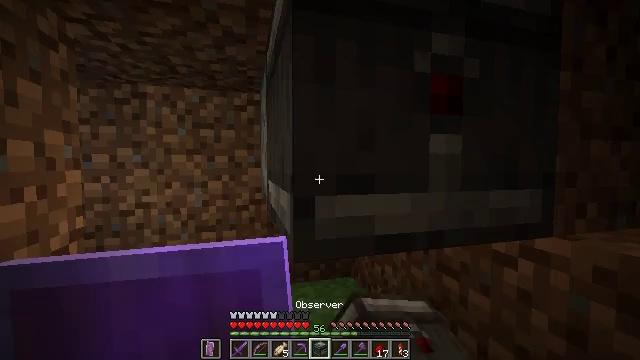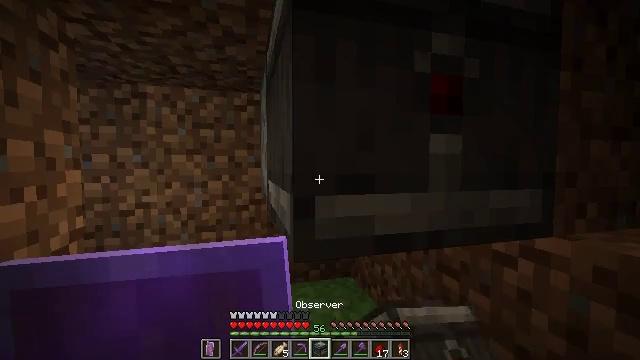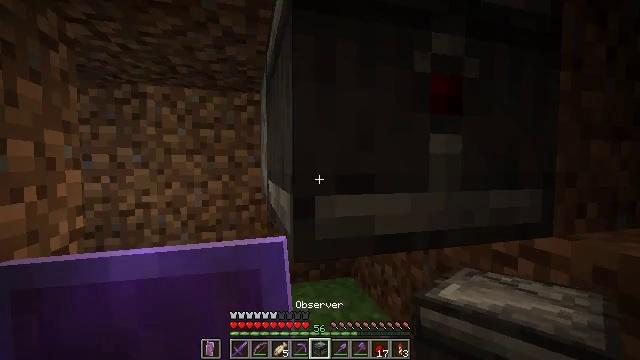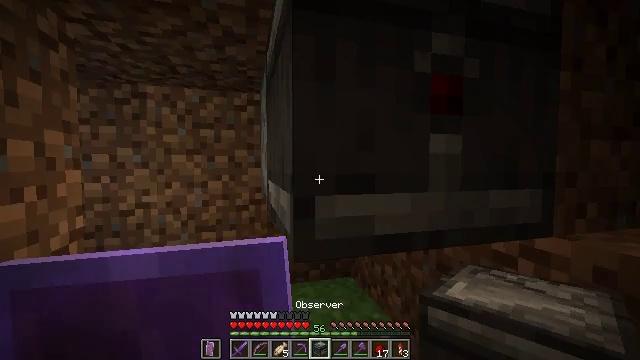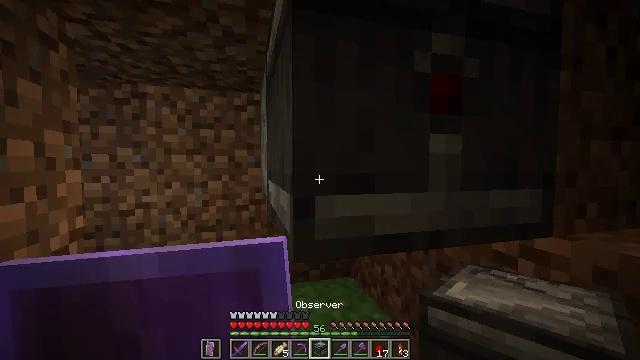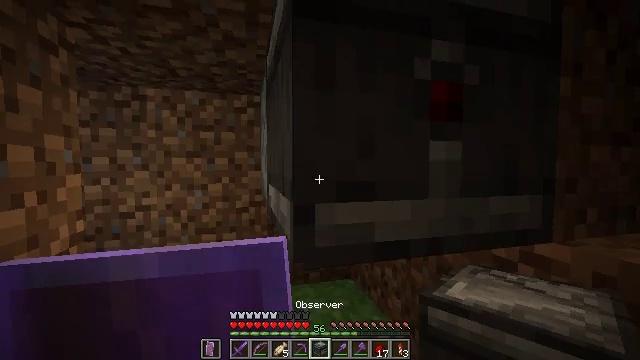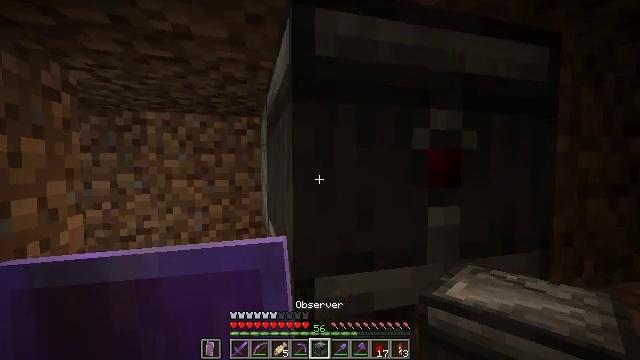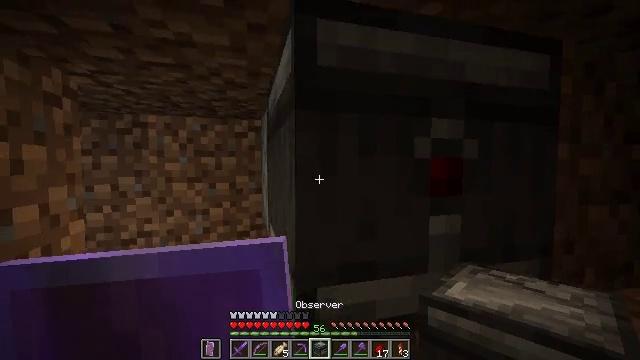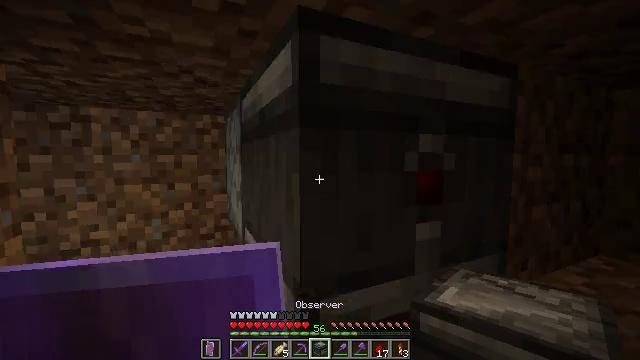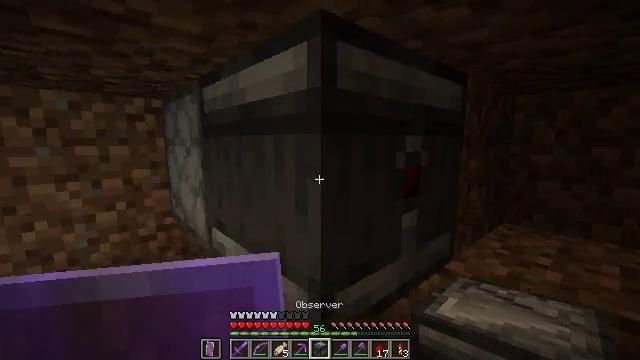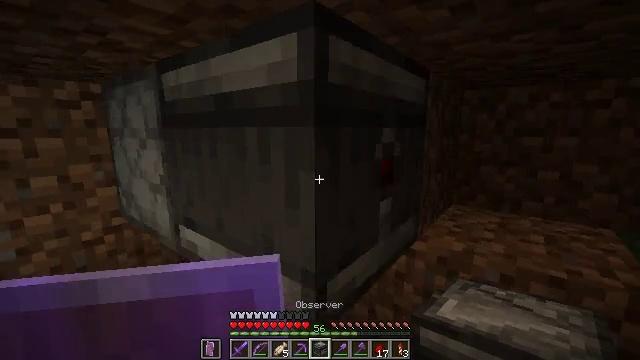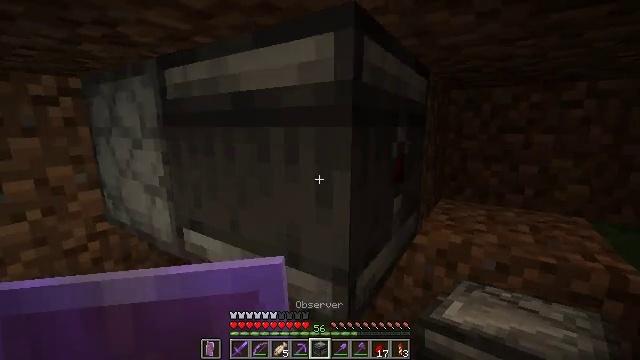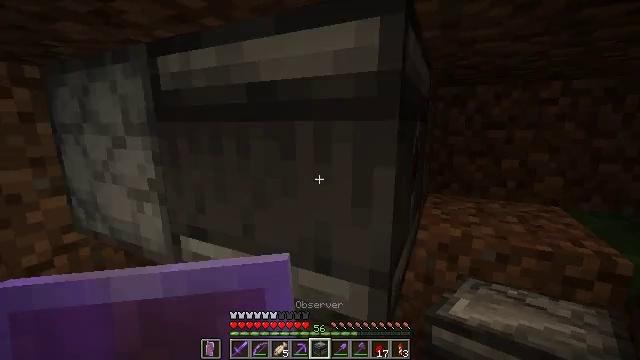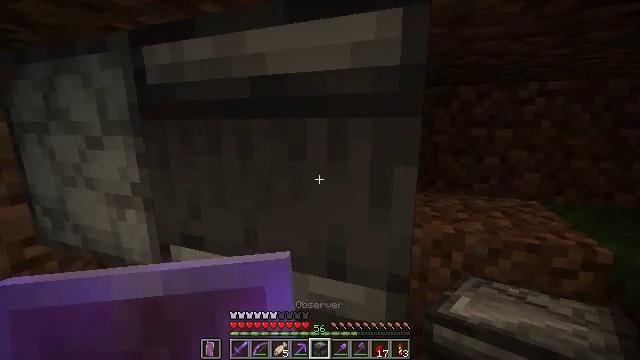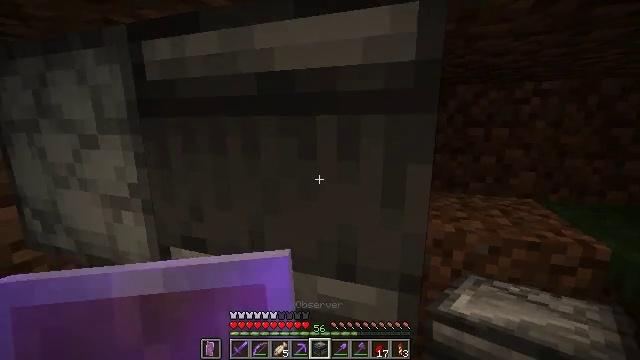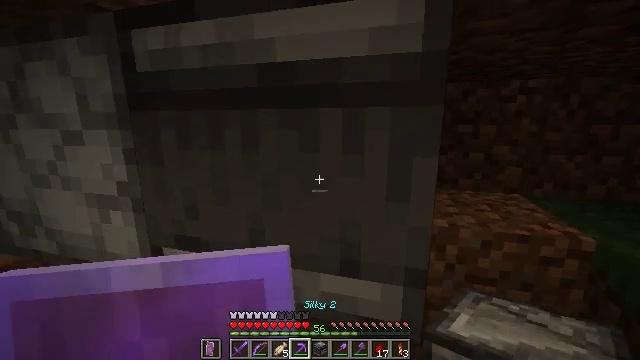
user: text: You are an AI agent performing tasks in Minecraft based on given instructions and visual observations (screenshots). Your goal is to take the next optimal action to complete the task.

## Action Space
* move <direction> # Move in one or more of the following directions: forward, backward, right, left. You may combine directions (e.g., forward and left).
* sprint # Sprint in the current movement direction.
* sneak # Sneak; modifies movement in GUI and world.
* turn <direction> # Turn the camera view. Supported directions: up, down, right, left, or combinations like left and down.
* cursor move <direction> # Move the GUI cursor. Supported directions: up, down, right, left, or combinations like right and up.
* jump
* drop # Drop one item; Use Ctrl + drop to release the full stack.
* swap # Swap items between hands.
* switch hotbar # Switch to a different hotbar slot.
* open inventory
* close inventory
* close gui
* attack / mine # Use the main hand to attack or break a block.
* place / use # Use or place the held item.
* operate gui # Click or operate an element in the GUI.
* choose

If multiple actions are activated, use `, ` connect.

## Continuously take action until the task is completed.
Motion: motion action
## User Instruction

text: Mine the observer block.
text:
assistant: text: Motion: sneak
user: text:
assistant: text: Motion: sneak
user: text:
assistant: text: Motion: sneak
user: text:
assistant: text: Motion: no_op
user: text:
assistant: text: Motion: no_op
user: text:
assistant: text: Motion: no_op
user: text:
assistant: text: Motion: move left
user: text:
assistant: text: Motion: move left, turn right and down
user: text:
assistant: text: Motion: move left, turn right and down
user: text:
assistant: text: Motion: move left, turn right and down
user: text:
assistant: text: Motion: move left, turn right
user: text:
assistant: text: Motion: move left, turn right
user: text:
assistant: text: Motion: turn right
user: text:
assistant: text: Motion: turn right
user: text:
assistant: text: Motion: turn right
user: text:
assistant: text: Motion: no_op
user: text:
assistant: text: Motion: no_op
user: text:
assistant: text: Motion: no_op
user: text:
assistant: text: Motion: no_op
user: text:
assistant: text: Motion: no_op
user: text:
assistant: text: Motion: no_op
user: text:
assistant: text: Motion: no_op
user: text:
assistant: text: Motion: no_op
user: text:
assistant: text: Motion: attack / mine
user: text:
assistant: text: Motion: move forward, attack / mine
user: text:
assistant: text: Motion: move forward, attack / mine
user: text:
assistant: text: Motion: move forward, attack / mine
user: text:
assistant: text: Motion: move forward, attack / mine
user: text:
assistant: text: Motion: move forward, attack / mine
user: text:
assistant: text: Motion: move forward